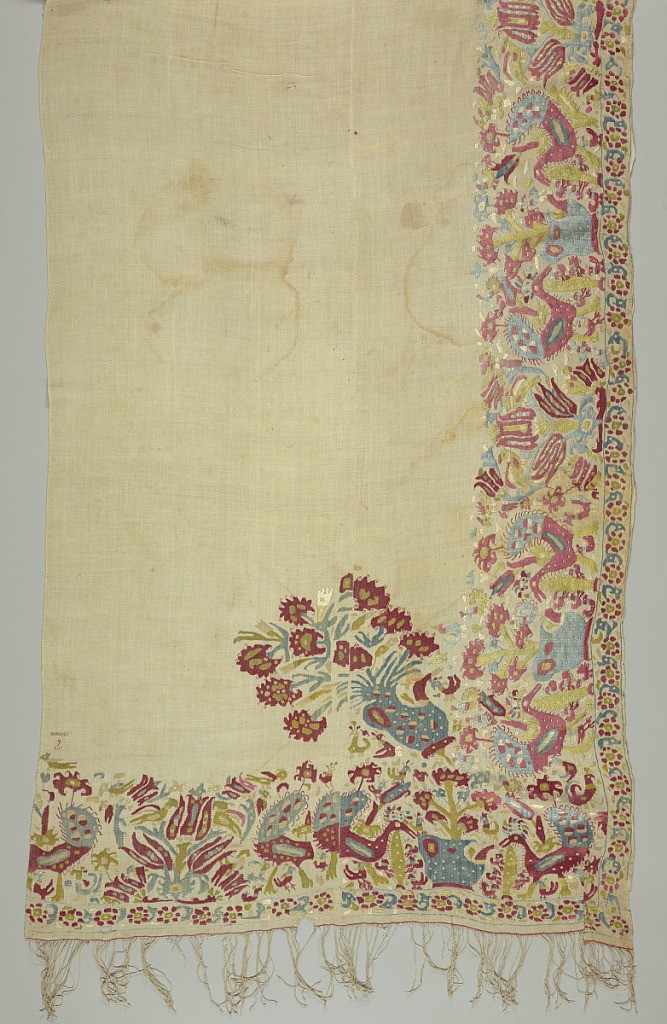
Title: Panel
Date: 19th century
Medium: silk embroidery on linen foundation Technique: embroidered on plain weave
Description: Horizontal panel with embroidered border on three sides consisting of two repeated but not quite symmetrical units, one a plant with tulip blossoms and the other two peacocks facing an urn of flowers.